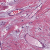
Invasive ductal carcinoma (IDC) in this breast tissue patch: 0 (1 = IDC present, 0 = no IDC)